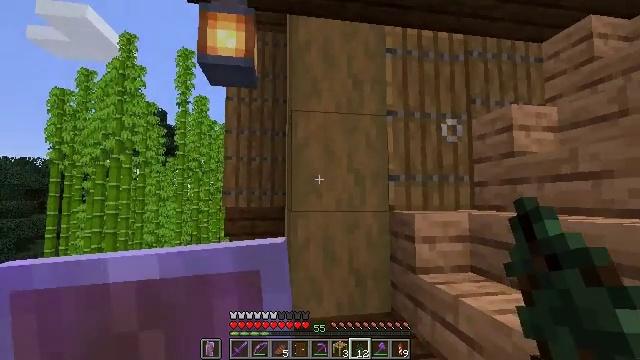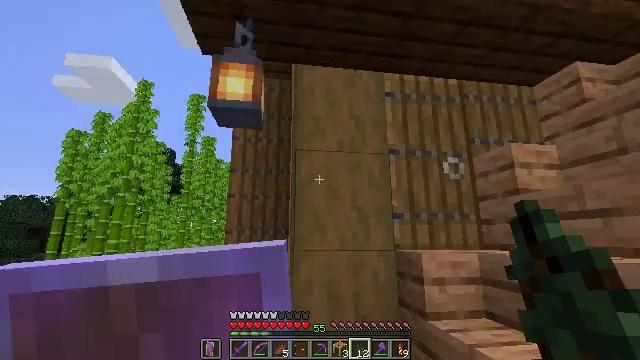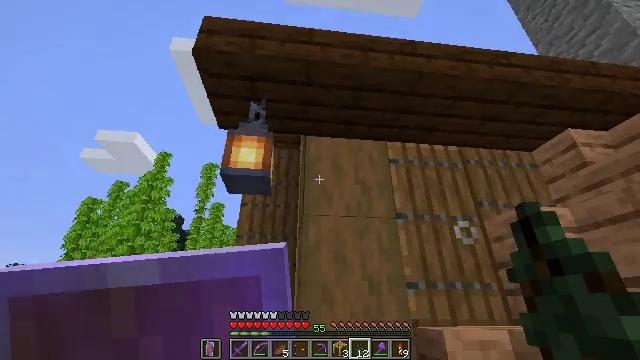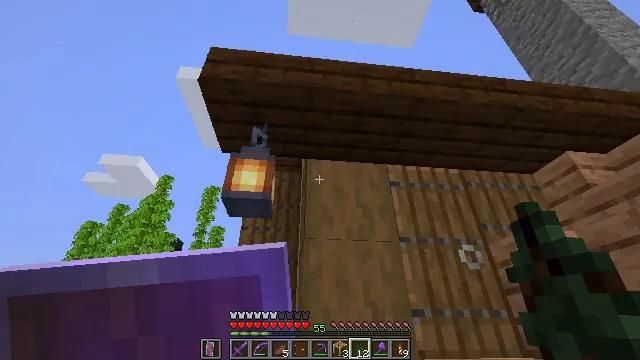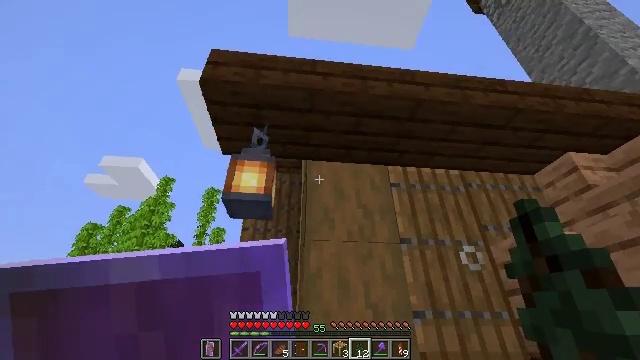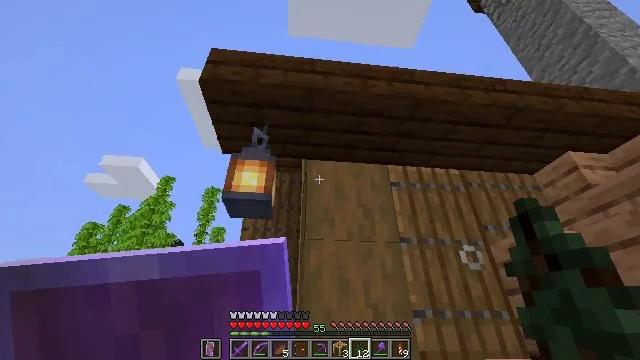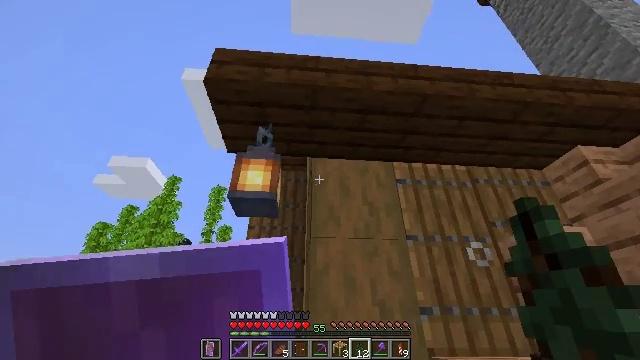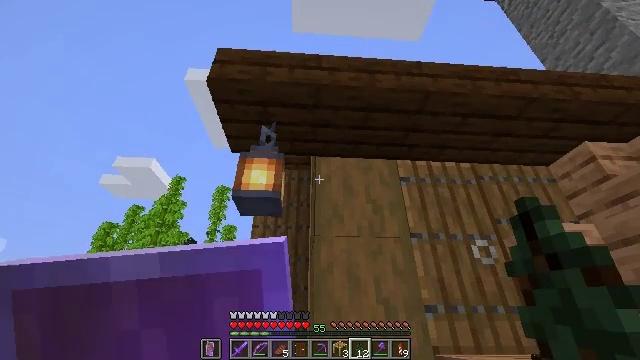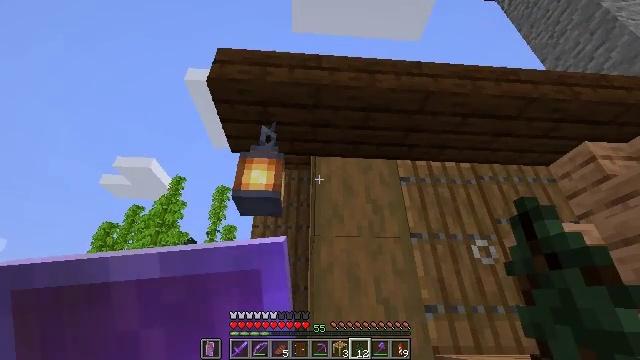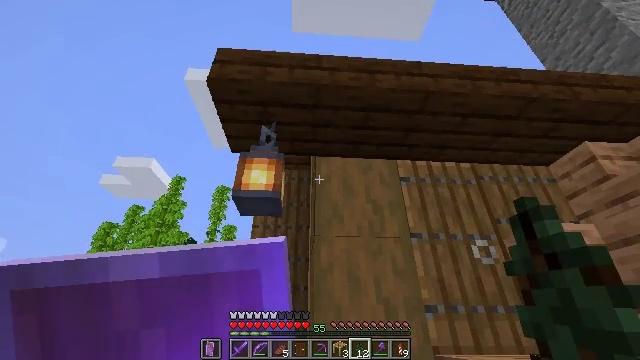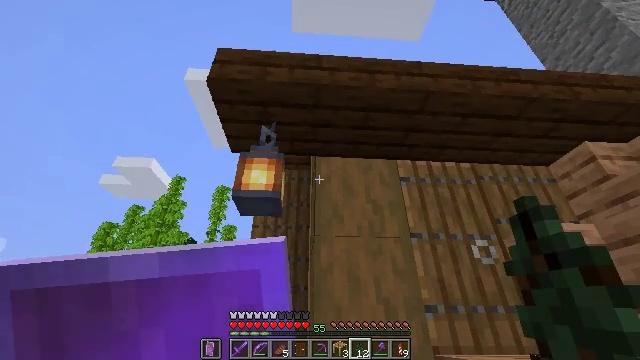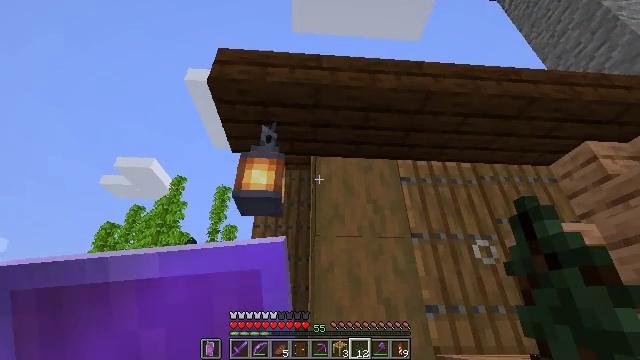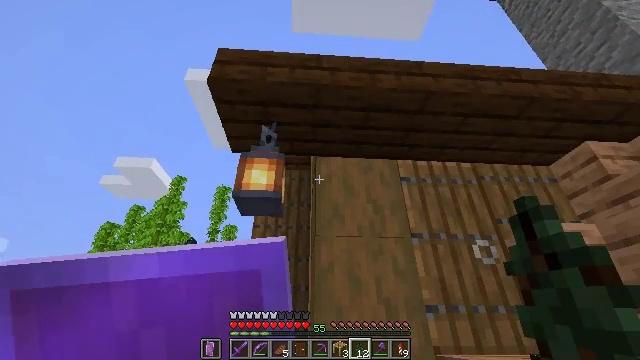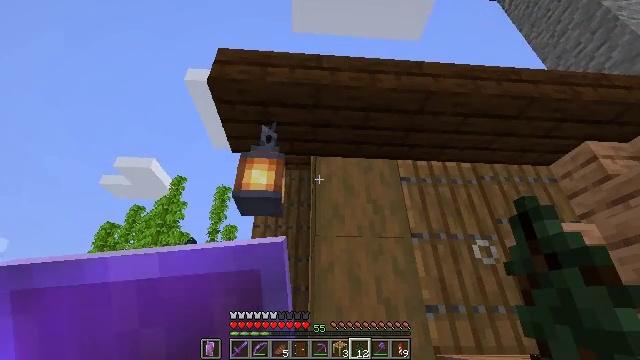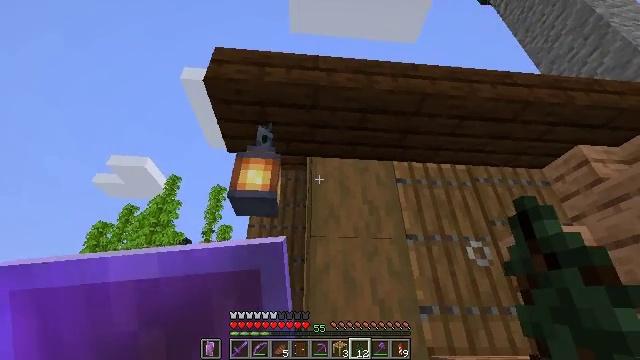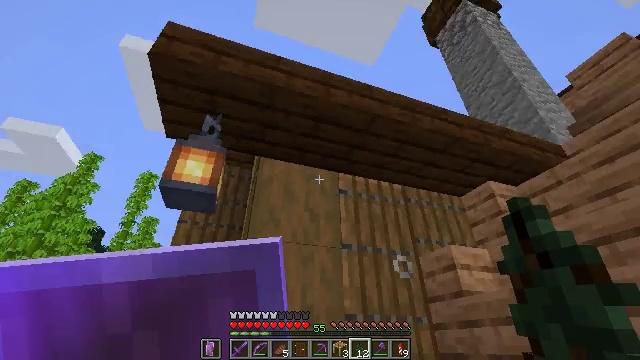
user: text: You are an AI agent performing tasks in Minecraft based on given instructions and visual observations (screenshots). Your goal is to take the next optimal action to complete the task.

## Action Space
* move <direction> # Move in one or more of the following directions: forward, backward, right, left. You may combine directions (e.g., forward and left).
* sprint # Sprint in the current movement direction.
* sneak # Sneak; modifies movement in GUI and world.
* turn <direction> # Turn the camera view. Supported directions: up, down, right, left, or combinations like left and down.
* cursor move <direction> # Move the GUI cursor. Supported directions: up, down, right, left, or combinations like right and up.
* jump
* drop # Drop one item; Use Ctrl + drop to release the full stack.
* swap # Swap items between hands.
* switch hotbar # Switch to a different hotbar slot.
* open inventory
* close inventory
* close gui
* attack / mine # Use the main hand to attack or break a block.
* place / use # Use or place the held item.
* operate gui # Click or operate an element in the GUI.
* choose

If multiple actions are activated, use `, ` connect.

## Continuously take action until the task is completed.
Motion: motion action
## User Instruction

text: Collect the brown shulker box for storage.
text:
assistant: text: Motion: turn up
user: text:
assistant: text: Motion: turn left and up
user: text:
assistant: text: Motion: turn up
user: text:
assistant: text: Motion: no_op
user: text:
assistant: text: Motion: no_op
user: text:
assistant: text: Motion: turn left
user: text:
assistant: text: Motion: no_op
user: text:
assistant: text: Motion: no_op
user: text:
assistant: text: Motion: no_op
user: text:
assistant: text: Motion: no_op
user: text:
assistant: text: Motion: no_op
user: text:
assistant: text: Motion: no_op
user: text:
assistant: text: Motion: no_op
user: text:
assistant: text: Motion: turn right
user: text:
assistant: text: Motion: turn right and up
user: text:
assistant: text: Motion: turn right
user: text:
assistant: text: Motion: turn right
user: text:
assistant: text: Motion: move forward, turn right and down
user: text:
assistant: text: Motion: move forward, turn right and down
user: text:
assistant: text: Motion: move forward, turn right
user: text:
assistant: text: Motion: move forward
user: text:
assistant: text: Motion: move forward
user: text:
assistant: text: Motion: move forward
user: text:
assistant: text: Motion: move forward
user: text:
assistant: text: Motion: no_op
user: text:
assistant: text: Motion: turn right
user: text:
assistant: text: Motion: turn right and down
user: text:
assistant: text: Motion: turn right and down
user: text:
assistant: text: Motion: turn right and down
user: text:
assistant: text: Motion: no_op